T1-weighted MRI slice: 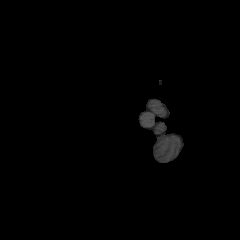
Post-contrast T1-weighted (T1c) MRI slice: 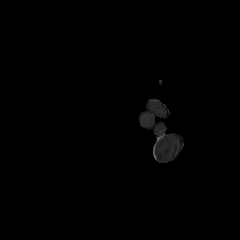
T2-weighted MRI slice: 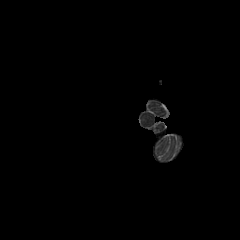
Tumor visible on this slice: no